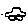
Label: car